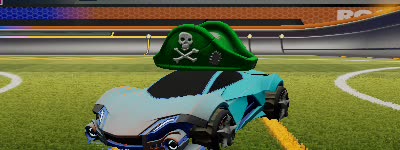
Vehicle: werewolf